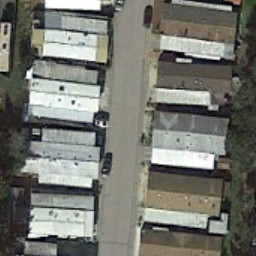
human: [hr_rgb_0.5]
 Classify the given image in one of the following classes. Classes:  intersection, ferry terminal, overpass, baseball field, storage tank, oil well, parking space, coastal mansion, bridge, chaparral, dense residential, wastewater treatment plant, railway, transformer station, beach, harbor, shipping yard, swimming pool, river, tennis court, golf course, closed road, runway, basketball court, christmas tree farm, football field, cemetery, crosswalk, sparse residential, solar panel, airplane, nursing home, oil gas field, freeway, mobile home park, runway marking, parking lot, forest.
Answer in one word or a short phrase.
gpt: mobile home park